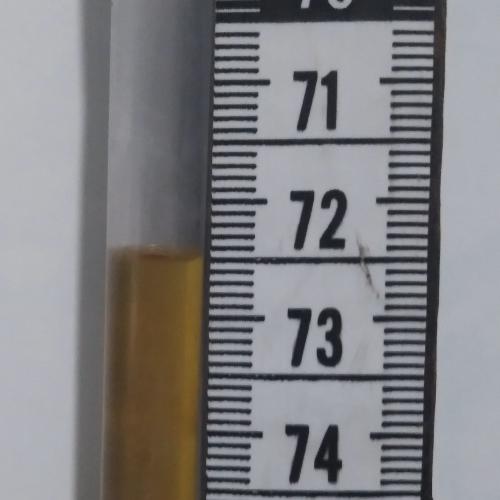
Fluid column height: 72.5 cm